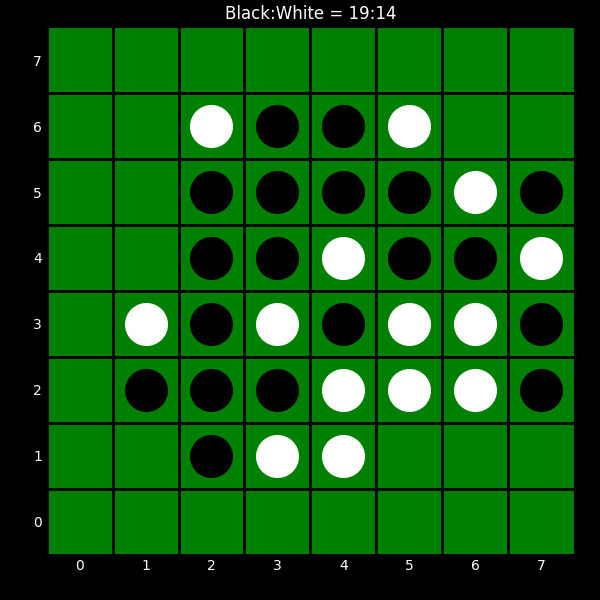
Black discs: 19
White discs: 14